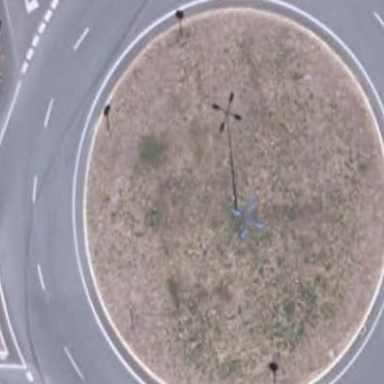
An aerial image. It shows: Secondary road made of asphalt leading to roundabout.